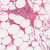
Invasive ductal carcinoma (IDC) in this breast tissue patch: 0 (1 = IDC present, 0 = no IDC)